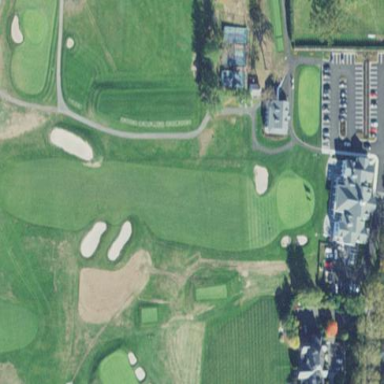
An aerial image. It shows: Grassy area designated as golf fairway.